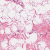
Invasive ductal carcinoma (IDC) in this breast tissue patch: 0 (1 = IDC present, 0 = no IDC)